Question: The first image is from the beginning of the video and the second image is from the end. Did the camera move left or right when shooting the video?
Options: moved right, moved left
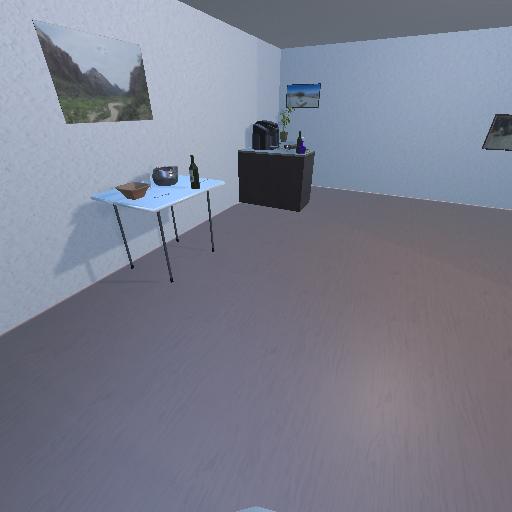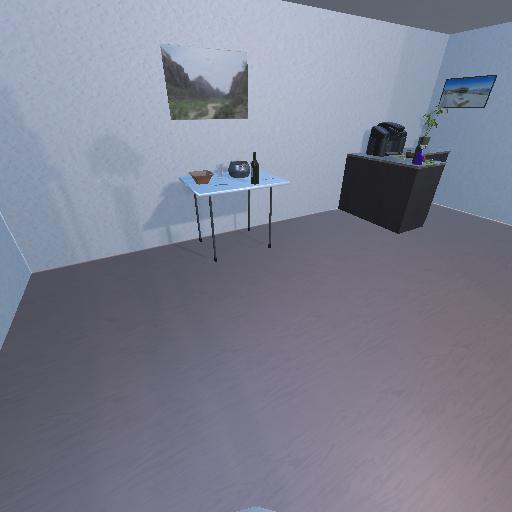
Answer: moved right